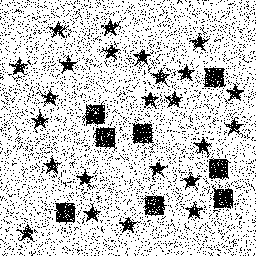
Squares: 8
Triangles: 0
Stars: 24
Total shapes: 32